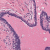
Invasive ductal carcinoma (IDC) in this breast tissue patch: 0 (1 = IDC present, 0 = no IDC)